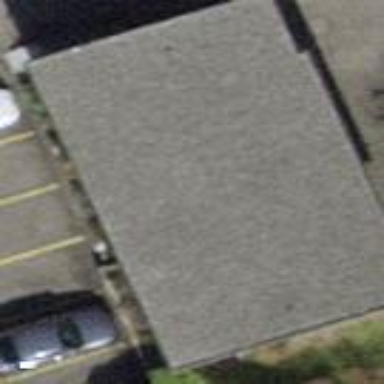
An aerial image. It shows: Garage building.